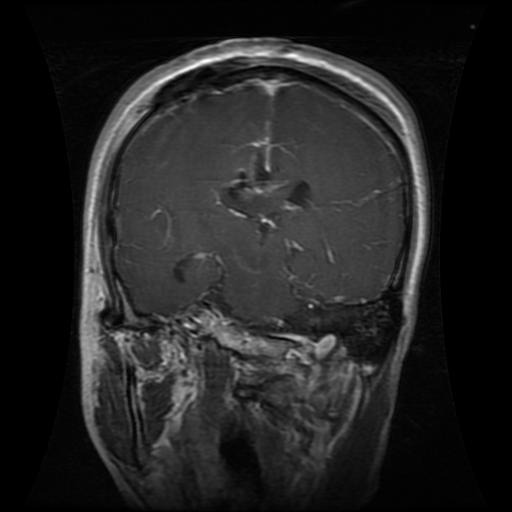
Label: glioma